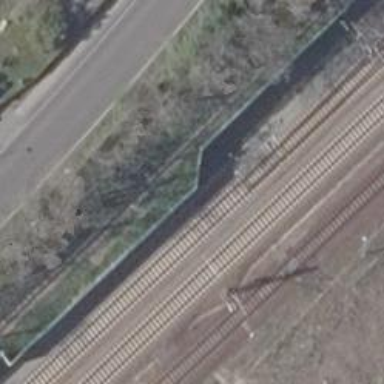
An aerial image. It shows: Railway switch.